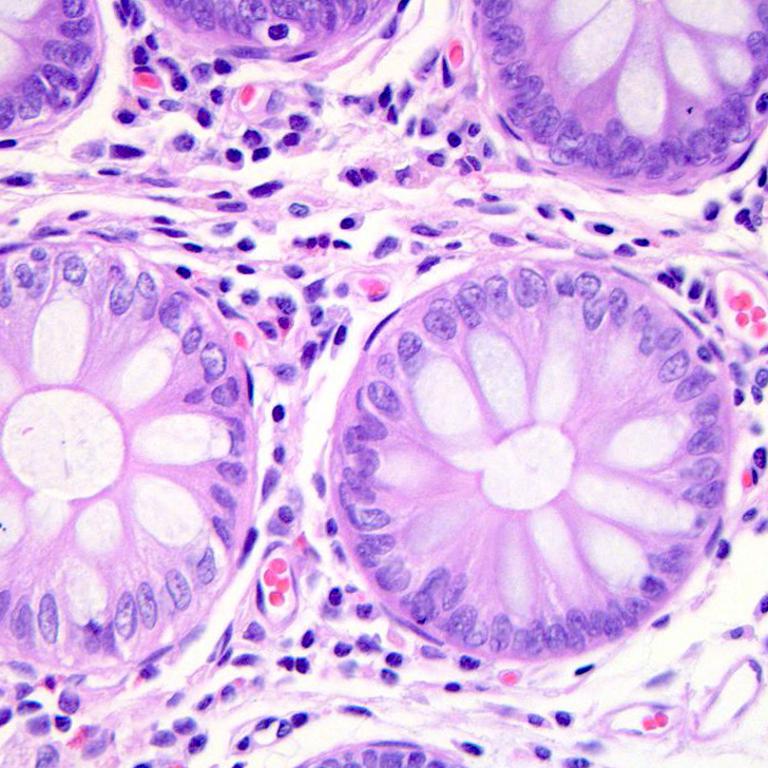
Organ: colon
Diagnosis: benign